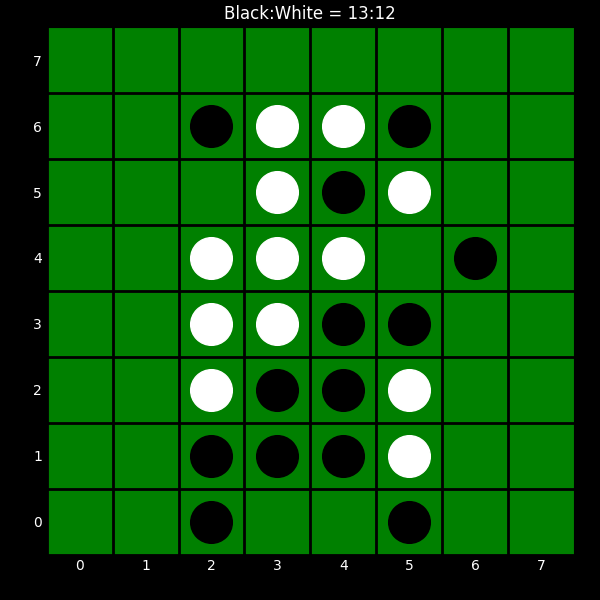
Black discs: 13
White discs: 12